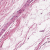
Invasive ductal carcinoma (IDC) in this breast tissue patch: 0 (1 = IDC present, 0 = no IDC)